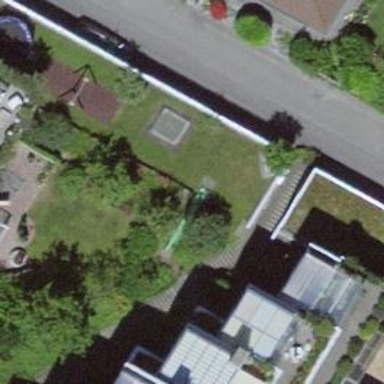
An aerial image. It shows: View of roof of building.